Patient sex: F
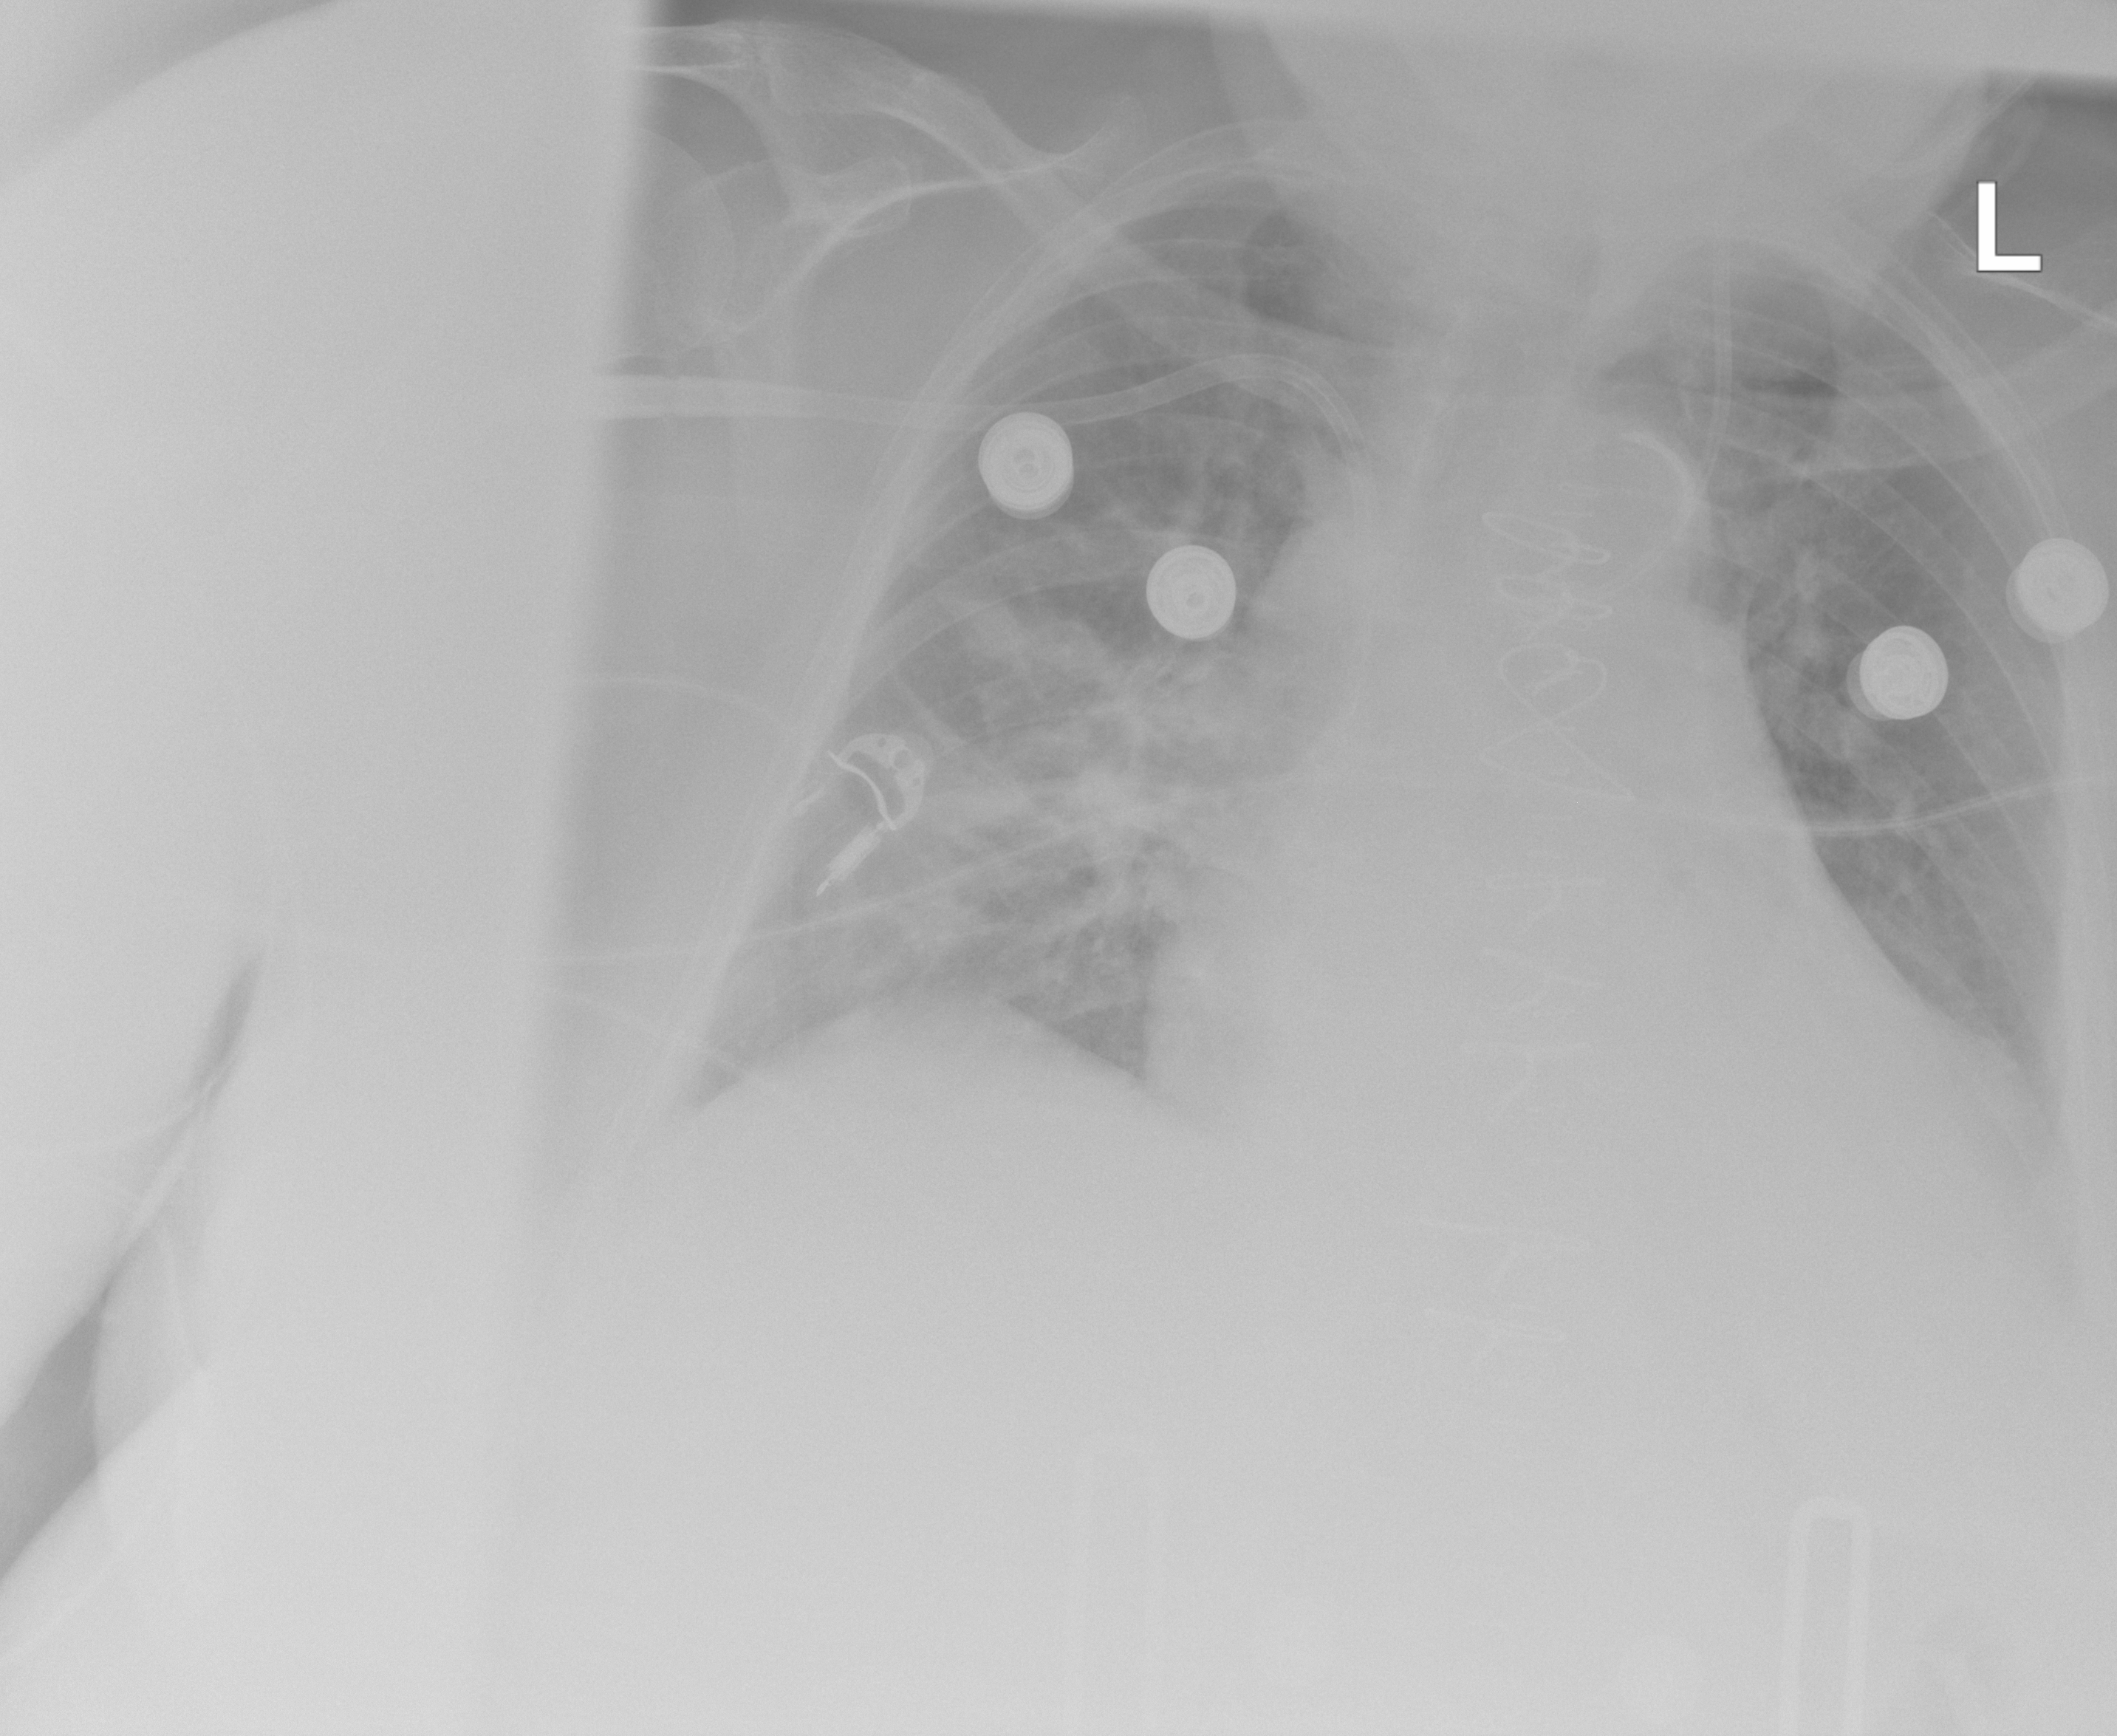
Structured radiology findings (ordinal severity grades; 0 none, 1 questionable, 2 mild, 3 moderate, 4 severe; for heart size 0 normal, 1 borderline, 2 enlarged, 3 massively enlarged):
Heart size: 2
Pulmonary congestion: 0
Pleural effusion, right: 0
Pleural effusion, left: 1
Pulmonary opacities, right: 2
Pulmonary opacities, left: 0
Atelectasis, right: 2
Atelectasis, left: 2